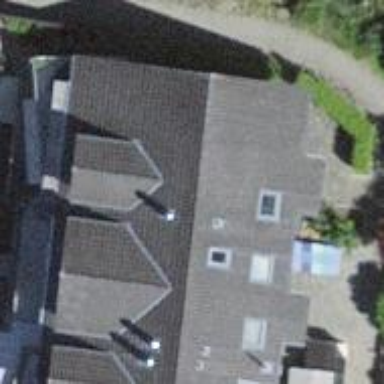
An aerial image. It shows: Terrace building.